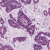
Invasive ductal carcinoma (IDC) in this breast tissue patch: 1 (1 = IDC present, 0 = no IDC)